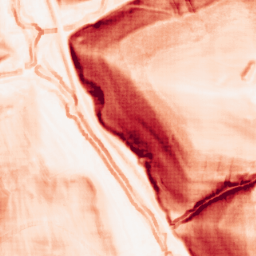
Category: morphological
Decomposition family: morphological_square
Decomposition parameters: operation: gradient
size: 5
Upsampling method: sinc_blackman
Upsampling parameters: scale: 2
kernel_size: 4
Upsampling scale: 2